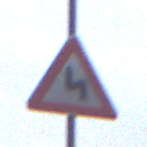
Verkehrszeichen: DoppelkurveZunaechstLinks
Umgebung: Outdoor, Urban
Tageszeit: MorningAfternoon
Wetter: Overcast
Licht: Natural
Jahreszeit: NotSpecified
Kontrast: LowContrast